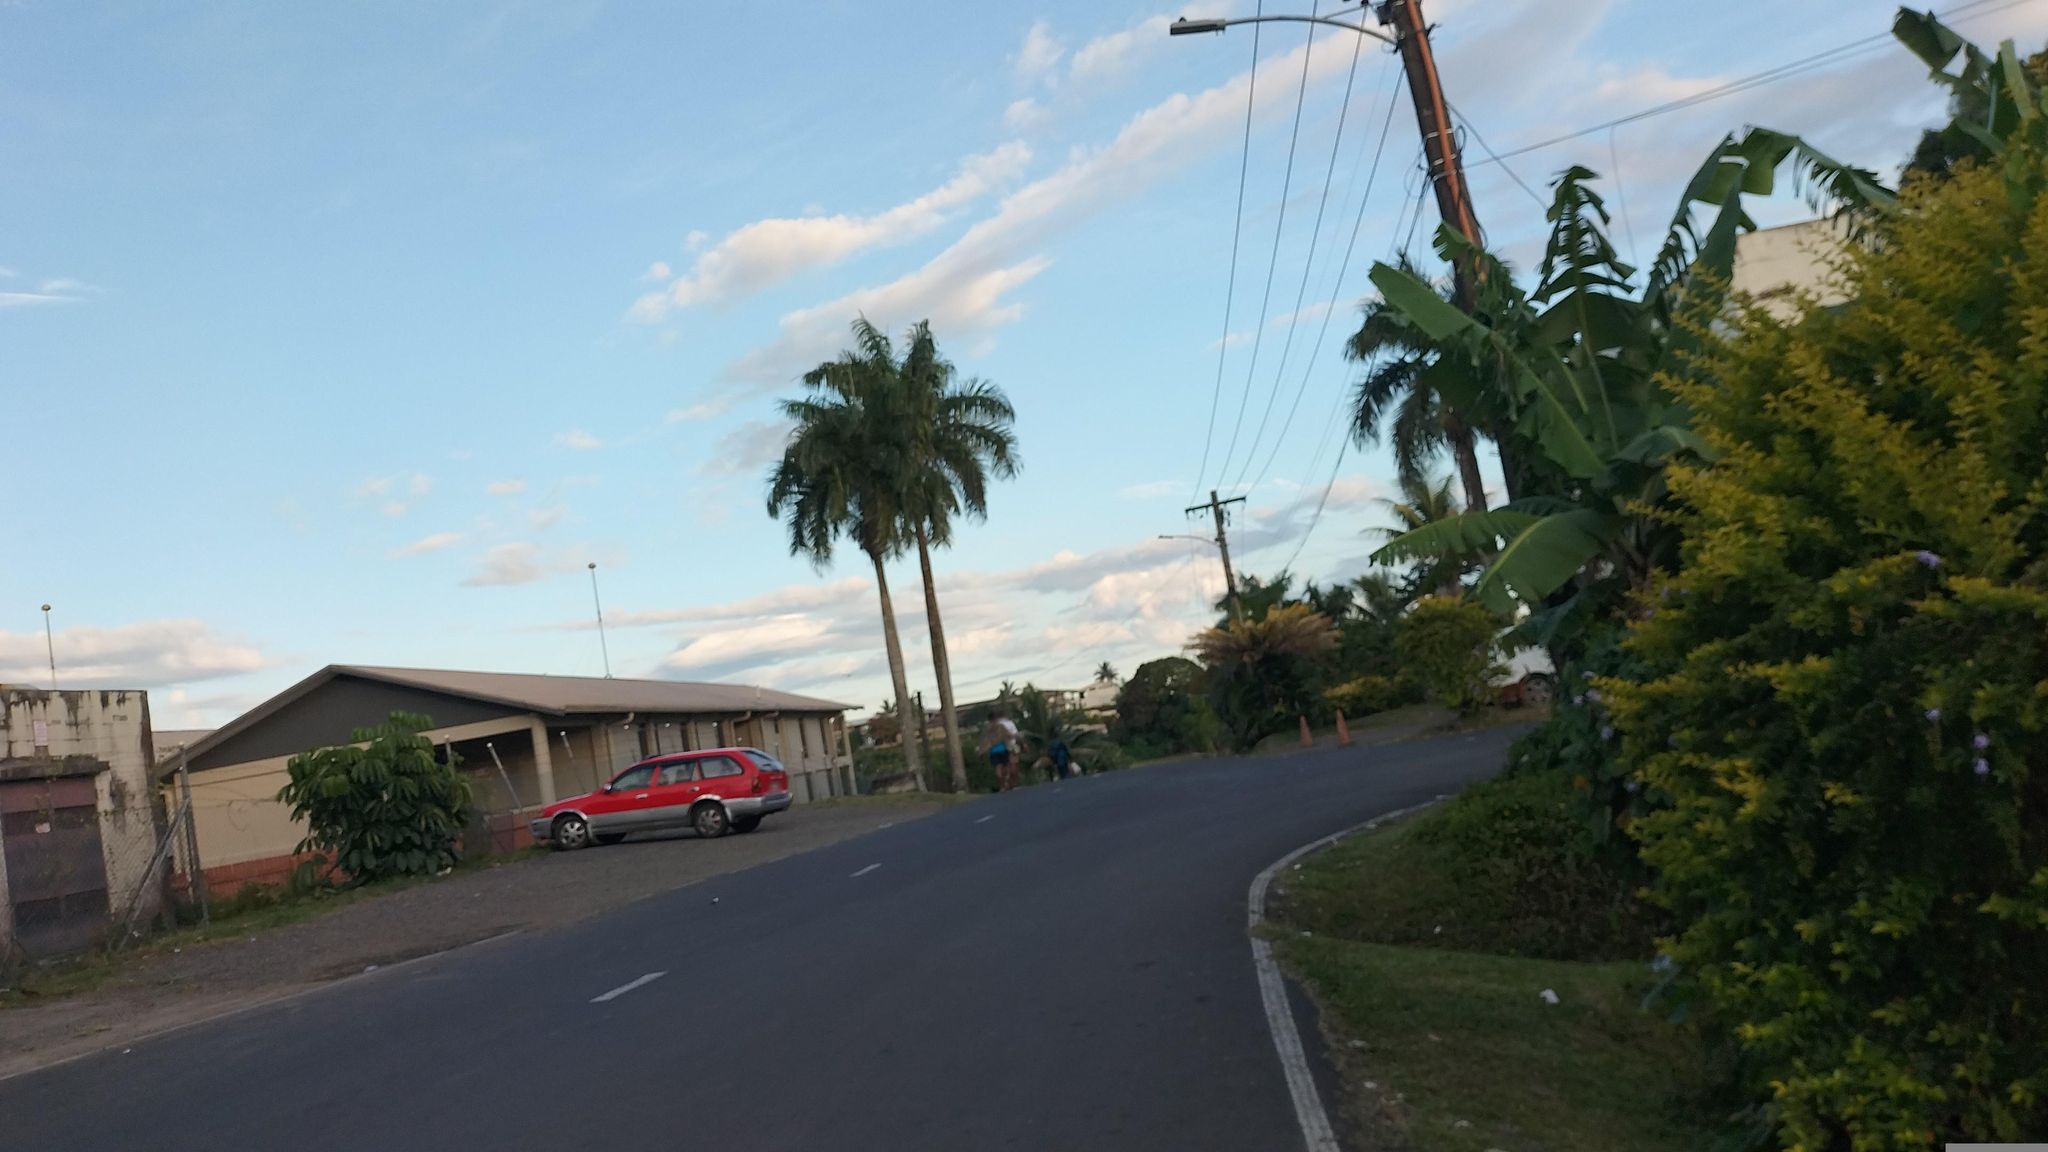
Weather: clear
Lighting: day
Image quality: good
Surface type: cycling surface
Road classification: unclassified, path
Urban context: urban centre
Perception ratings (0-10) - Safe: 4.76, Lively: 5.97, Beautiful: 6.7, Boring: 2.32, Depressing: 2.2, Wealthy: 1.19